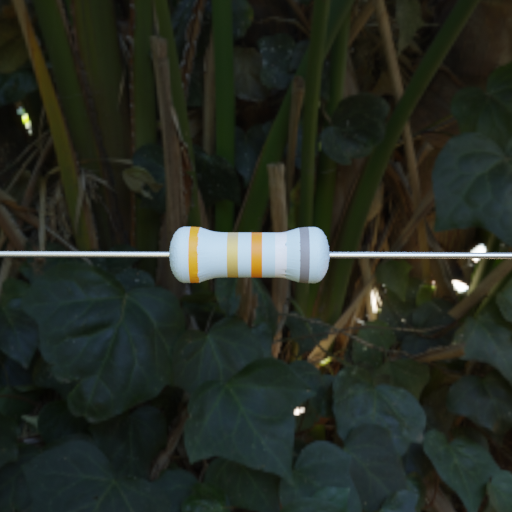
Resistor colour bands (in order): orange, gold, orange, white, gray